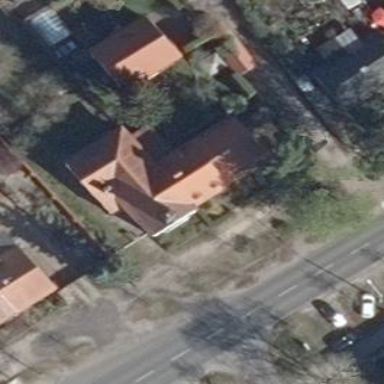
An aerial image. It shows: Historic white church with gabled roof made of roof tiles. It is place of worship.